Question: Can't seem to find what's wrong with the navigation menu layout... it is not centered on the div container. By the way its not the original menu, it was pure css menus without graphics at first but with the same problem. Since I can't find what is wrong I grab a working example, but the same problem when included with my code.
Please help... thanks.

'''
<html>
<head>
<title>Home</title>
</head>
<link href="home.css" rel="stylesheet" type="text/css" />
<script src="js/jquery-1.11.0.min.js"></script>
<body>
<div id="container">
<div class="header-cont">
<div class="header">
<img src="images/header.png"></img>
<?php require ("testnavigation.php"); ?>
</div>
</div>
<div id="content-container1">
<div id="section-navigation">
<p>sidebar navigation</p>
</div>
<div id="content">
<p>contents here</p>
</div>
<div id="aside">
<h3>Aside heading</h3>
<p>Duis autem vel eum iriure dolor in hendrerit in vulputate velit
esse molestie consequat, vel illum dolore eu feugiat nulla
facilisis at vero eros et accumsan.</p>
</div>
<div id="footer">Copyright ©️ Site name, 20XX</div>
</div>
</div>
</body>
</html>
'''
This is the css
'''
body {
//font-family: "Lucida Grande", "Lucida Sans Unicode", Arial, Helvetica, Sans-Serif;
//font-size: 12px;
background: #0E2B43;
}
.header-cont {
width: 100%;
position: fixed;
top: 0px;
left: 0px;
}
.header > img {
horizontal-align: middle;
vertical-align: middle;
}
.header {
height: 122px;
background: #333;
//border: 1px solid #CCC;
width: 100%;
margin: 0px auto;
}
#container {
margin: 0 auto;
width: 100%;
//width: 966px;
background: #33FF99;
}
#header h1 {
margin: 0;
}
#content-container1 {
float: left;
width: 100%;
background-color: #e9eaed;
margin: 122px auto;
}
#content-container2 {
float: left;
width: 100%;
}
#content {
float: left;
width: 40%;
padding: 20px 0;
margin: 0 0 0 2%;
}
#content h2 {
margin: 0;
}
#aside {
float: right;
width: 35%;
padding: 20px 0;
margin: 0 2% 0 0;
display: inline;
}
#aside h3 {
margin: 0;
}
#footer {
clear: both;
background: #ccc;
text-align: right;
padding: 20px;
height: 1%;
}
#content h1 { //
margin: 1em 0 0.5em 0;
color: #343434;
font-weight: normal;
font-size: 30px;
line-height: 40px; //
font-family: 'Orienta', sans-serif;
border-bottom: 1px solid rgba(53, 86, 129, 0.3);
}
/* These are used on the sidebar */
#section-navigation {
float: left;
width: 16%;
padding: 20px 0;
margin: 0 2%;
display: inline; //
background-color: #ccc;
}
#section-navigation ul {
margin: 0;
padding: 0;
}
#section-navigation ul li {
margin: 0 0 1em;
padding: 0;
list-style-type: none;
}
#section-navigation li a {
display: block;
margin: 0 0px 0 0;
width: auto;
text-decoration: none;
}
/* These are used on the sidebar */
/* These are used on the header navigation */
.clearer {
clear: both;
}
#navigation-row {
background: #aeb5b8 url("images/navigation-bg.gif") repeat-x left top;
height: 38px;
border-left: solid 1px #818b8f;
border-right: solid 1px #818b8f;
//width: 920px;
width: 100%;
margin: 0px auto;
}
ul#navigation {
display: block;
float: left;
list-style: none;
background: url("images/nav-spacer.gif") repeat-y -1px top;
height: 38px;
}
ul#navigation li {
display: block;
float: left;
background: url("images/nav-spacer.gif") repeat-y right top;
height: 38px;
padding-right: 2px;
}
ul#navigation li a {
display: block;
float: left;
line-height: 38px;
padding: 0px 20px;
font-family: Verdana;
font-size: 14px;
color: #313a3e;
text-decoration: none;
// text-transform: uppercase;
letter-spacing: -1px;
}
ul#navigation li a:hover, ul#navigation li a.active {
background: url("images/nav-bg-hover.gif") repeat-x left top;
}
'''
This is the navigation.php
'''
<div id="navigation-row">
<ul id="navigation">
<li><a href="Home.php">Home</a></li>
<li><a href="#">Account</a></li>
<li><a href="logout.php">Logout</font></a></li>
</ul>
<div class="search">
<form action="search.php" method="POST">
<input name="search" type="text" maxlength="30" class="textfield"
value="search" />
</form>
</div>
<div class="clearer"></div>
</div>
'''
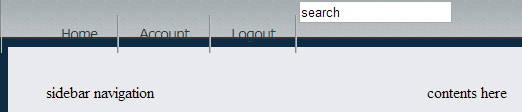
Answer: My guess is that your 'ul#navigation' is inheriting the default user agent's stylesheet, which in Chrome has a margin of 16px. If you add 'margin: 0;' to that rule, I think you might get what you want.